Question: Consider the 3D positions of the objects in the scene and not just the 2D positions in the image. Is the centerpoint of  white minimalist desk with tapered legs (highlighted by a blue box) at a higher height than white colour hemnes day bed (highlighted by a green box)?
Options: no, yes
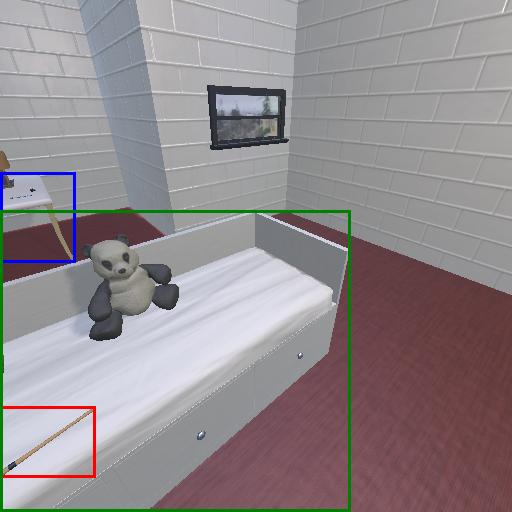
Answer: no